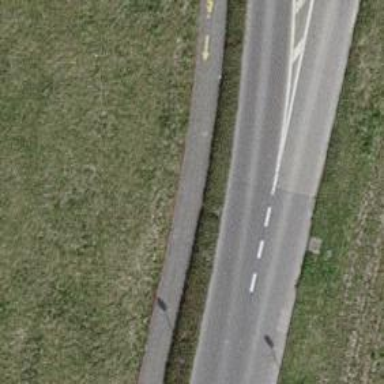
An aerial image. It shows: Asphalt sidewalk next to cycleway.